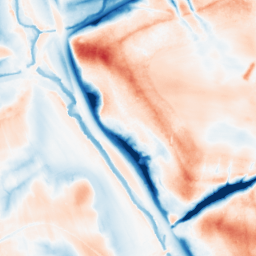
Category: trend_removal
Decomposition family: local_polynomial
Decomposition parameters: window_size: 51
degree: 2
Upsampling method: bilinear
Upsampling parameters: scale: 4
Upsampling scale: 4